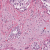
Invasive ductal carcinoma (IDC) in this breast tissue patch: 1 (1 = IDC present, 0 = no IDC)